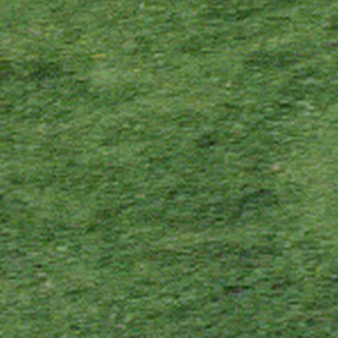
Label: other